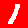
Digit: 1